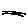
Label: line